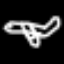
Label: airplane